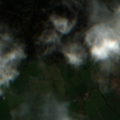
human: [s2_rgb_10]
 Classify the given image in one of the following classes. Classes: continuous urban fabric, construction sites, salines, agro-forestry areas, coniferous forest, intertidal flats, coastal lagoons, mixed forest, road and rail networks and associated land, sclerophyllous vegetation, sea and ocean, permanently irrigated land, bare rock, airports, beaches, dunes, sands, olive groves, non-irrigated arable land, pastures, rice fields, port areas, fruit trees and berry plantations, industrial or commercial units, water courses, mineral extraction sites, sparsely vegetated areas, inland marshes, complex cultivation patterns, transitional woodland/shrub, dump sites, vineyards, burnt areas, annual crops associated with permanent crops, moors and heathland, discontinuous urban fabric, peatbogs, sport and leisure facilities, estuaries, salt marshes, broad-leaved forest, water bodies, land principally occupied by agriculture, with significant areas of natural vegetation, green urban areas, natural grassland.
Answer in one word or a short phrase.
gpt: pastures, coniferous forest